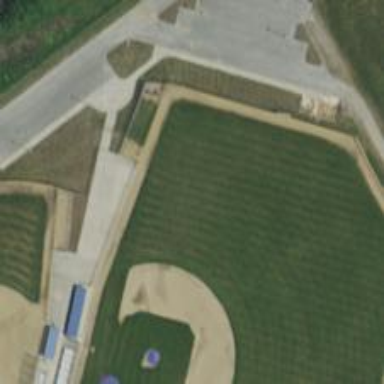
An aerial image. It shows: Baseball pitch for leisure land.